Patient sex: M
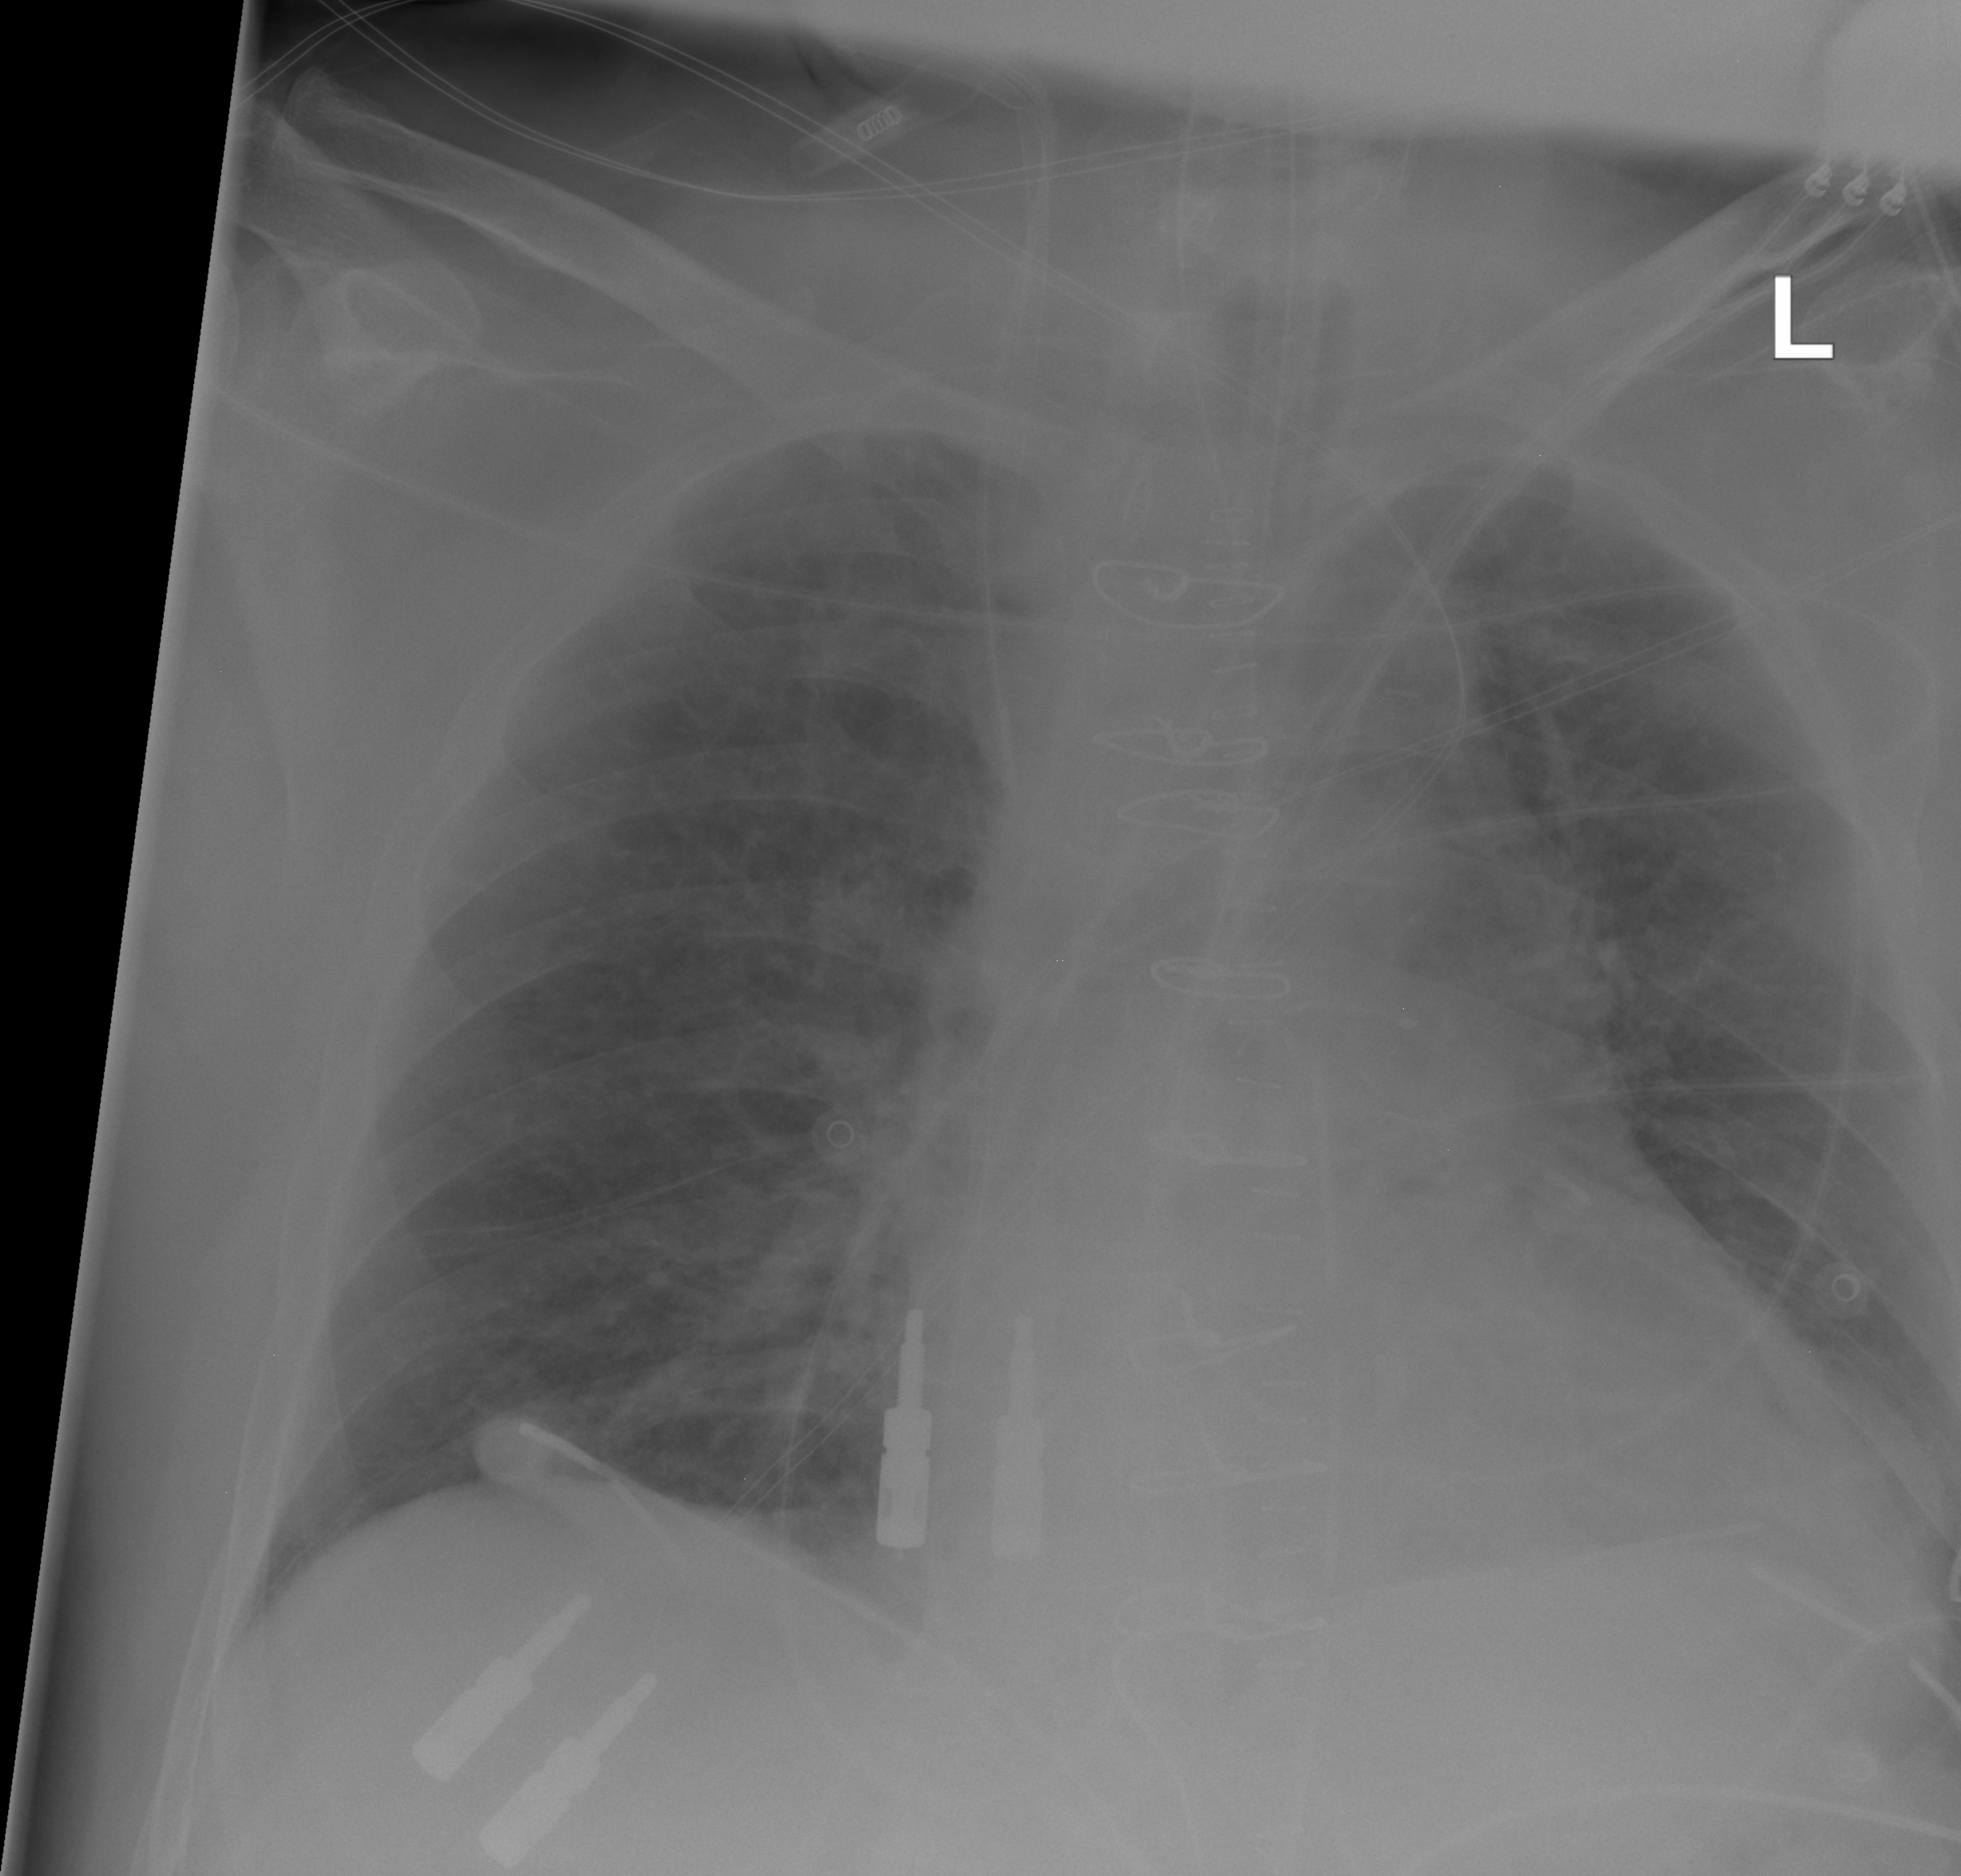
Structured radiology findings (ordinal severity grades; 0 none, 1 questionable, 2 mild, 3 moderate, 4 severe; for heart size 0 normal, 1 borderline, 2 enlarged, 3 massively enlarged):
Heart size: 1
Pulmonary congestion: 0
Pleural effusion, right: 0
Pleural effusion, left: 0
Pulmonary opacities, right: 0
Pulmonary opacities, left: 0
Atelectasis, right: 0
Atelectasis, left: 0